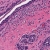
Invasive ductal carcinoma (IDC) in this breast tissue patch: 0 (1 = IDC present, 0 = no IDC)